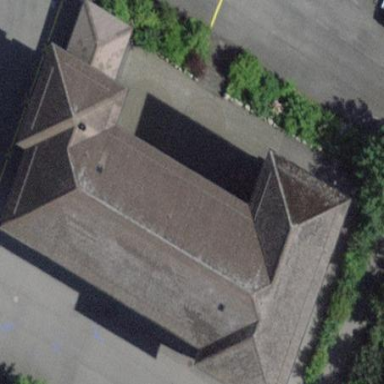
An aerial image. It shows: School building.